Question: I am creating a custom build tfs activity to be used inside the azure continuous integration.
I have used the code from this blog:
<URL>
As you can see AssemblyInfoFileMask in the code below its public.
Also please check the screenshot to see what I meant, BuildDetail its on the same class and doesnt show me the error in the blue icon.

I will paste it here the code as well:
'''
[BuildActivity(HostEnvironmentOption.Controller)]
public sealed class GetAssemblyVersion : CodeActivity<string>
{
[RequiredArgument]
public InArgument<string> AssemblyInfoFileMask { get; set; }
[RequiredArgument]
public InArgument<IBuildDetail> BuildDetail { get; set; }
protected override string Execute(CodeActivityContext context)
{
// Obtain the runtime value of the input arguments
string assemblyInfoFileMask = context.GetValue(this.AssemblyInfoFileMask);
IBuildDetail buildDetail = context.GetValue(this.BuildDetail);
var workspace = buildDetail.BuildDefinition.Workspace;
var vc = buildDetail.BuildServer.TeamProjectCollection.GetService<VersionControlServer>();
string attribute = "AssemblyFileVersion";
// Define the regular expression to find (which is for example 'AssemblyFileVersion("1.0.0.0")' )
Regex regex = new Regex(attribute + @"\(""\d+\.\d+\.\d+\.\d+""\)");
// For every workspace folder (mapping)
foreach (var folder in workspace.Mappings)
{
// Get all files (recursively) that apply to the file mask
ItemSet itemSet = vc.GetItems(folder.ServerItem + "//" + assemblyInfoFileMask, RecursionType.Full);
foreach (Item item in itemSet.Items)
{
context.TrackBuildMessage(string.Format("Download {0}", item.ServerItem));
// Download the file
string localFile = Path.GetTempFileName();
item.DownloadFile(localFile);
// Read the text from the AssemblyInfo file
string text = File.ReadAllText(localFile);
// Search for the first occurrence of the version attribute
Match match = regex.Match(text);
// When found
if (match.Success)
{
// Retrieve the version number
string versionNumber = match.Value.Substring(attribute.Length + 2, match.Value.Length - attribute.Length - 4);
Version version = new Version(versionNumber);
// Increase the build number -> this will be the new version number for the build
Version newVersion = new Version(version.Major, version.Minor, version.Build + 1, version.Revision);
context.TrackBuildMessage(string.Format("Version found {0}", newVersion));
return newVersion.ToString();
}
}
}
return "No version found";
}
}
}
'''
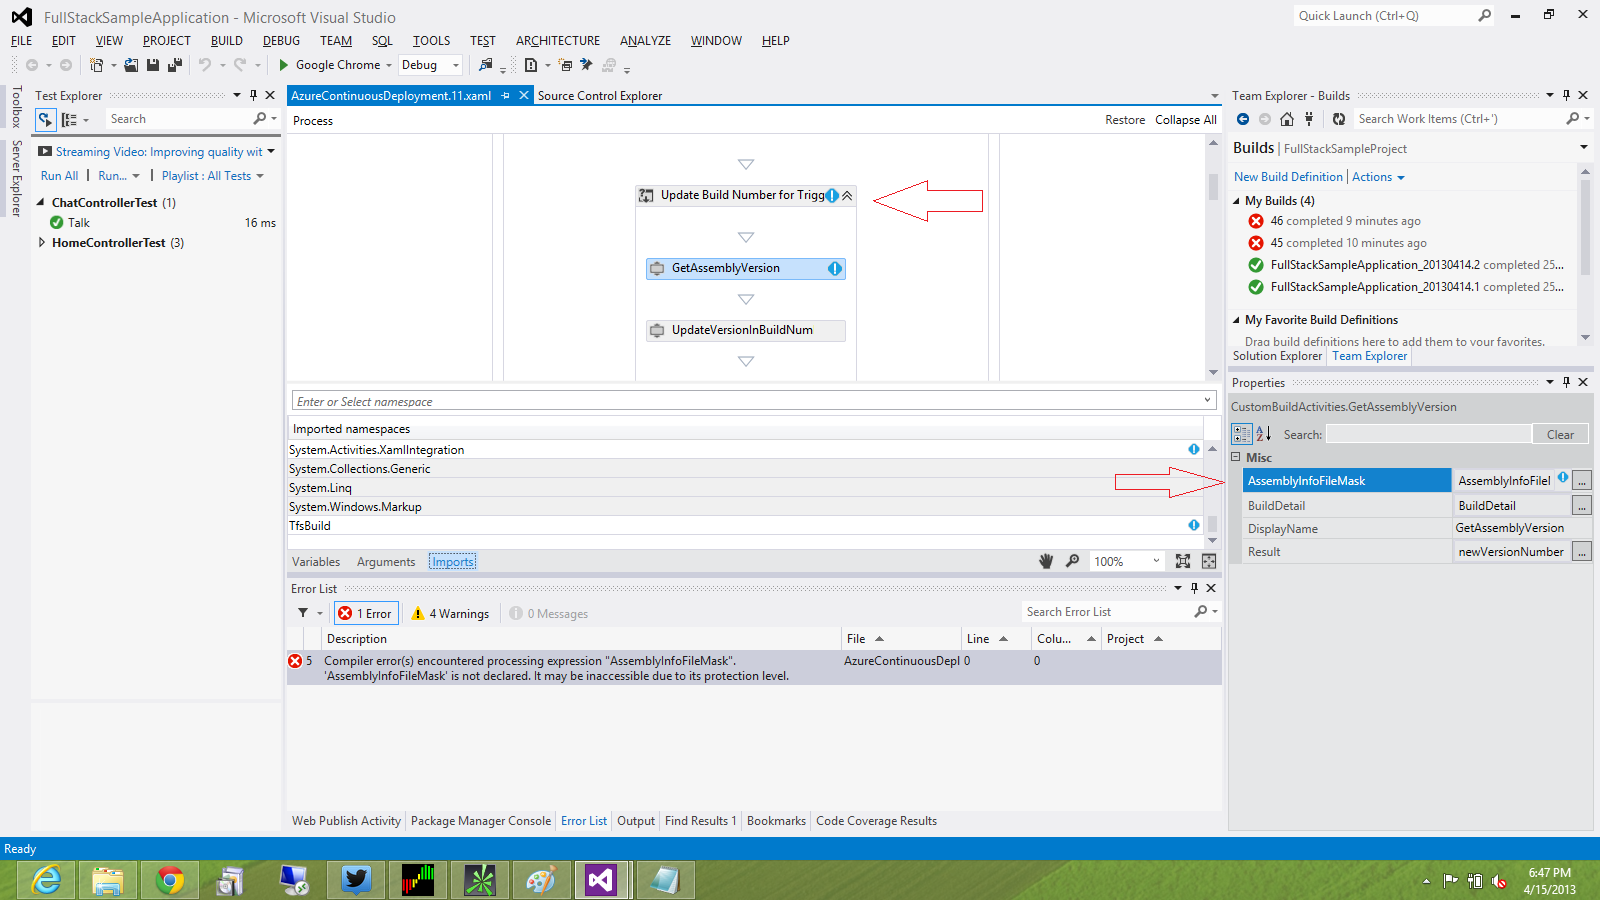
Answer: The Blue Exclamation mark means you are trying to pass the value of a 'Variable'/'Argument' called 'AssemblyInfoFileMask' to a 'Property' on your Activity called 'AssemblyInfoFileMask'.
You need to declare an Argument or Variable yourself to pass to your activity.
If you want to be able to set the 'AssemblyInfoFileMask' in your build definitions, then you need to declare it as an Argument.
See this updated version of your image you will see where you declare it:

Once you have declared an Argument, you need to find the 'MetaData' Collection Argument and add it there too. See <URL> for more details.
If you don't need to set it in a build definition (it's going to be constant for all builds), then just add a 'Variable' and set it's value to the Pattern you require.